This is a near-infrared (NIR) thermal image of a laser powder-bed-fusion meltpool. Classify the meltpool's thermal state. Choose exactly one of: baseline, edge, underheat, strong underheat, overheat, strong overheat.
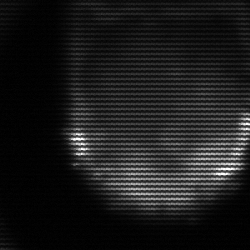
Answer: edge